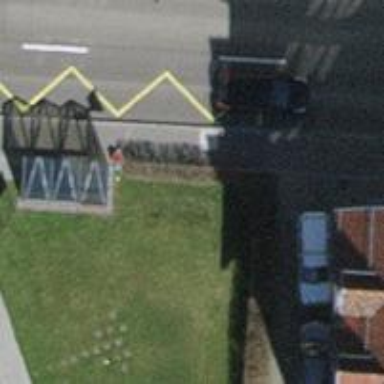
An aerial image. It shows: Bus stop with sheltered platform for public transport.